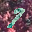
Label: 7